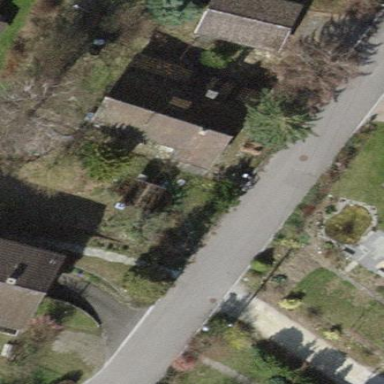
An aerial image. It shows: Detached building with gabled roof.